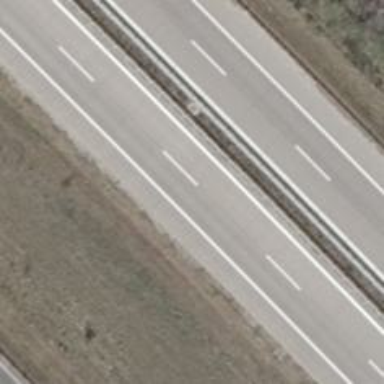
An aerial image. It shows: Concrete motorway with embankment.